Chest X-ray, PA view. Patient: 57 years old, sex M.
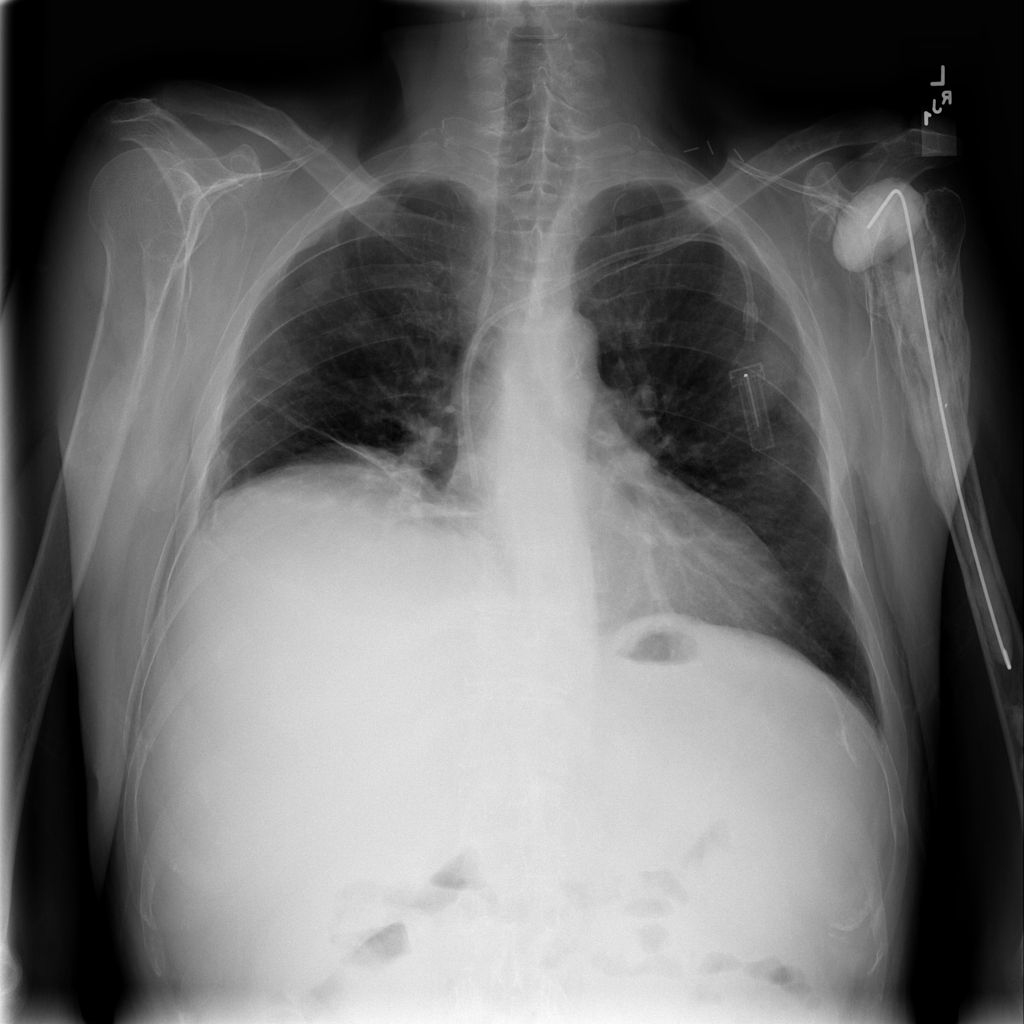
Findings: Infiltration